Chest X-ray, PA view. Patient: 42 years old, sex M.
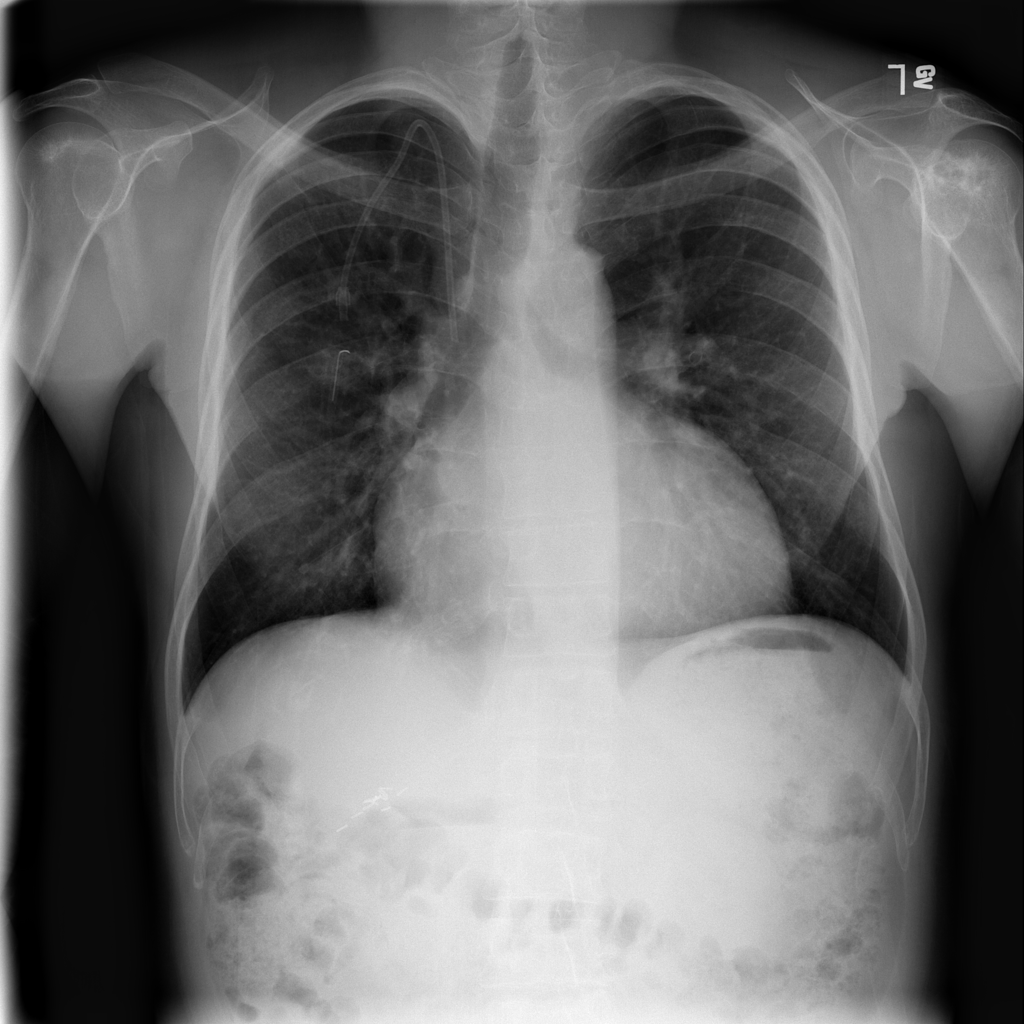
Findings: Cardiomegaly, Infiltration